Question: In Winforms there was a simple dataGridView.Columns[0].Width, but how to do it in WPF?
When debugging I see this in every column

which is totally untrue, because my columns are a lot wider than 20 (pixels, I assume).
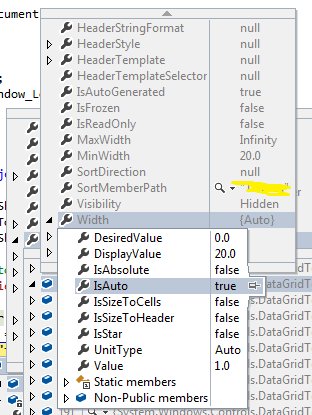
Answer: You want the ActualWidth which is the actual measured width of the column. Usually Width is more of a preference rather than a hard value.